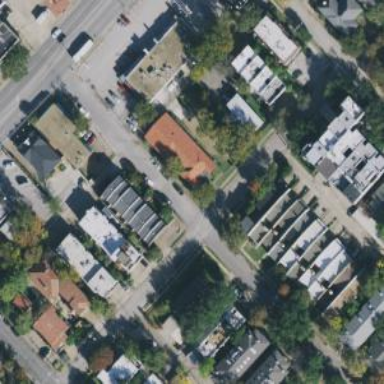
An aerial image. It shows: Residential road with separate sidewalk.